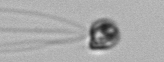
Label: flagellate_morphotype1